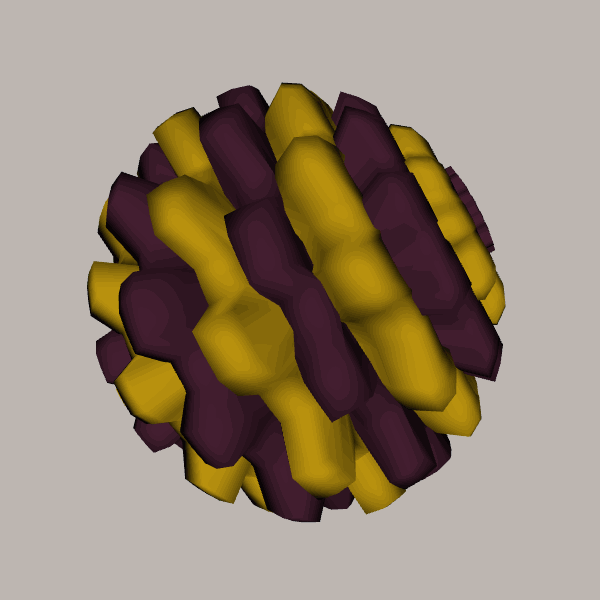
Background: light